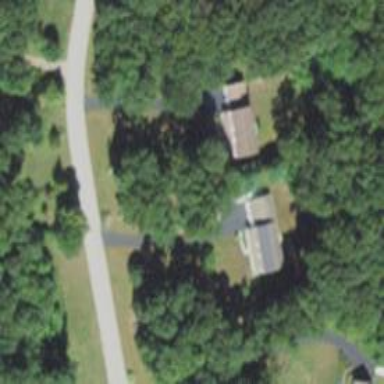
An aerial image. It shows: Residential driveway used as service road.